Question: I am trying to get a centered in the space that is left empty by a sidebar. This is how I'd like it to look like:

I actually managed to make this work OK for most browsers using 'margin: auto' for the 'div' in question, while setting 'overflow: hidden':
<URL>
'''
#header {
height: 50px;
background: #224444;
color: #fff;
}
#container div {
padding: 1em;
}
#content {
max-width: 400px;
margin: auto;
background: #ddd;
height: 300px;
overflow: hidden;
}
#sidebar {
float: right;
width: 200px;
background: #aaa;
height: 300px;
}
'''
'''
<div id="container">
<div id="header">
PAGE HEADER
</div>
<div id="sidebar">
Sidebar
</div>
<div id="content">
Centered Content
(Works everywhere but on IE9)
</div>
</div>
'''
However, it does not work with IE9. It is strange as IE8 works OK!
I am running out of ideas, so I thought that maybe someone knows what is going on? The trick seems to work perfectly everywhere else.
: Please note that the content 'div' should be flexible as it is in the demo. As the available space decreases, it should change size and squeeze in.
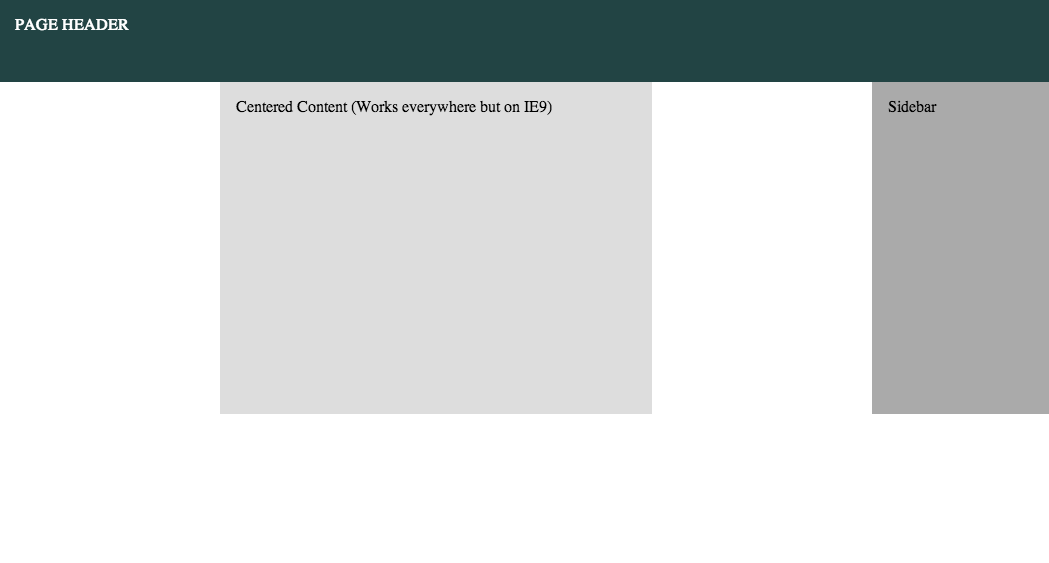
Answer: ## Isolate the centering from the floating
This affects IE9/10.
It works fine if the floated element is removed, or if 'width' is used instead of 'max-width'. The presence of floated content, combined with the use of 'margin:auto' and 'max-width' instead of 'width', appears to be confusing IE9+.
To fix this, put the centered content in a wrapper div, so that the centering of the content can be separated from the floating of the sidebar. In other words, too much is happening layout-wise in a single div, more than IE9+ can handle. So split up the '#content' div into two separate divs.
'''
#header {
height: 50px;
padding: 1em;
background: #224444;
color: #fff;
}
#content-wrapper {
overflow: hidden;
}
#content {
max-width: 400px;
margin: auto;
padding: 1em;
background: #ddd;
height: 300px;
}
#sidebar {
float: right;
width: 200px;
padding: 1em;
background: #aaa;
height: 300px;
}
'''
'''
<div id="container">
<div id="header">
PAGE HEADER
</div>
<div id="sidebar">
Sidebar
</div>
<div id="content-wrapper">
<div id="content">
Centered Content
</div>
</div>
</div>
'''
This tested fine in IE7/8/9/10. On a side note, because a wrapper div was added, the 'padding: 1em;' now has to be added to each element individually.